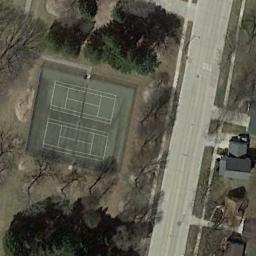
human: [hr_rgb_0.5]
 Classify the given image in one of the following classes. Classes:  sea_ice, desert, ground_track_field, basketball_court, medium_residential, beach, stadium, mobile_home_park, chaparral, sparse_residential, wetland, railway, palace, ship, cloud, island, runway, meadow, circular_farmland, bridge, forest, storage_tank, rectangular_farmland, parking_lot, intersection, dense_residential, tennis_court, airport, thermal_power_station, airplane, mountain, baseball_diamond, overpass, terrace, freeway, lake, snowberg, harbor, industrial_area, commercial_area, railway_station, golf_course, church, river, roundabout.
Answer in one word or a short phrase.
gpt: tennis_court